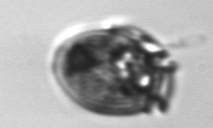
Label: Dinophysis_acuminata